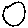
Label: circle